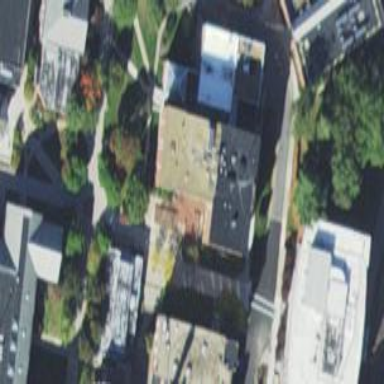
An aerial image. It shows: View of university building.